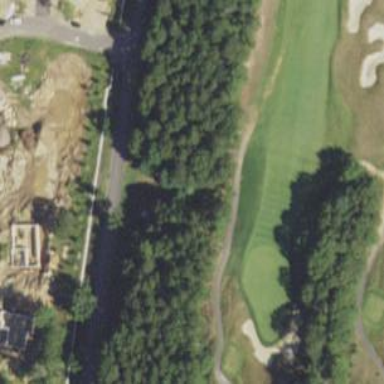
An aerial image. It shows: Golf cartpath that is also road path.